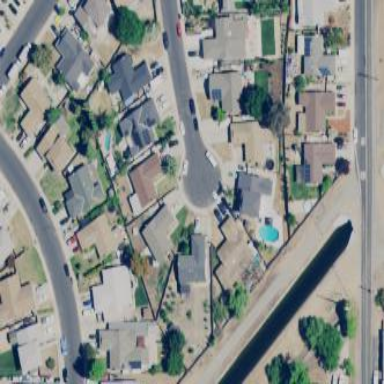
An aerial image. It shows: Residential area composed of single-family homes.